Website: lowes
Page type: payment
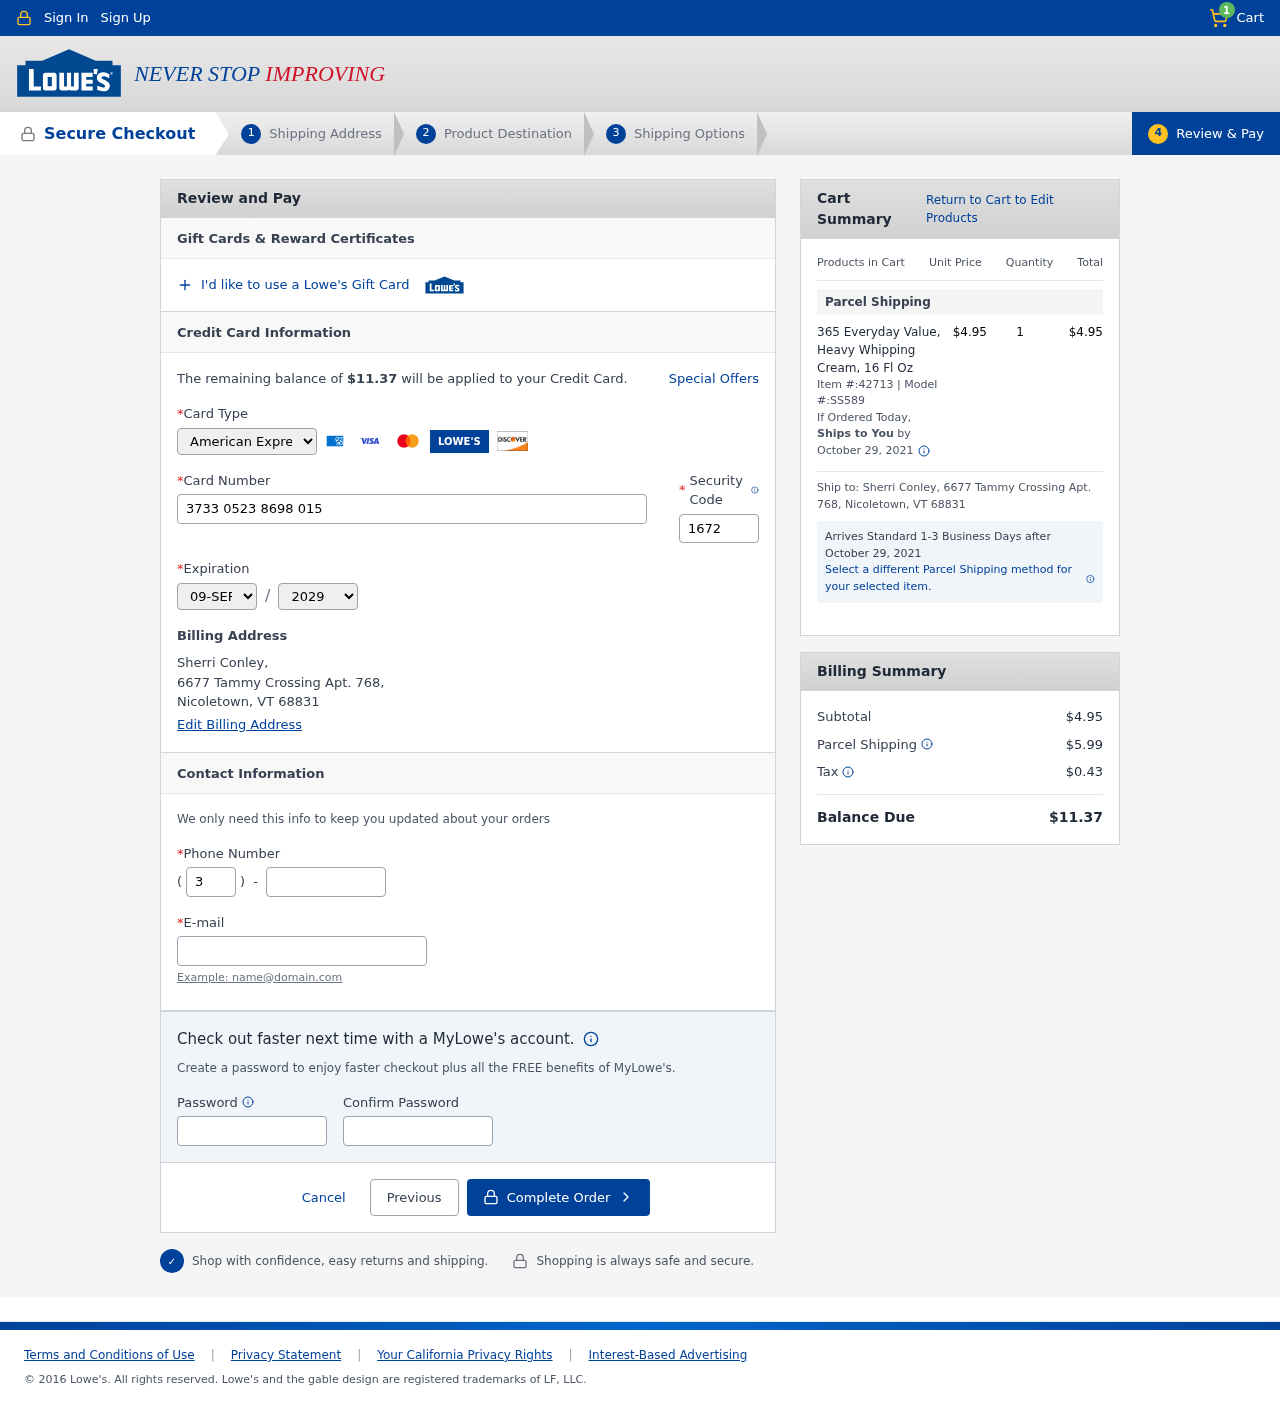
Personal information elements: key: PII_CARD_CVV
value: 1672
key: PII_CARD_EXPIRY_MONTH
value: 09
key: PII_CARD_EXPIRY_YEAR
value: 29
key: PII_CARD_NUMBER
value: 3733 0523 8698 015
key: PII_CARD_TYPE
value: American Express
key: PII_CITY_STATE_ZIP
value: Nicoletown, VT 68831
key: PII_EMAIL
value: sherri_conley@hotmail.com
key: PII_FULLNAME
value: Sherri Conley,
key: PII_PHONE
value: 3624255743
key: PII_PHONE_AREA
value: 362
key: PII_STREET
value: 6677 Tammy Crossing Apt. 768
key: PII_STREET
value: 6677 Tammy Crossing Apt. 768,
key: PII_FULLNAME2
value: Sherri Conley
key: PII_CITY
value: Nicoletown
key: PII_STATE_ABBR
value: VT
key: PII_POSTCODE
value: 68831
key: PII_POSTCODE_FULL
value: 68831
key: PII_CITY_STATE
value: Nicoletown, VT
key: PII_POSTCODE_NUMERIC
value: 68831
Product elements: key: PRODUCT1_NAME
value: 365 Everyday Value, Heavy Whipping Cream, 16 Fl Oz
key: PRODUCT1_PRICE
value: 4.95
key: PRODUCT1_QUANTITY
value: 1
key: PRODUCT1_ITEM
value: Item #:42713
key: PRODUCT1_MODEL
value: Model #:SS589
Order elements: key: ORDER_NUM_ITEMS
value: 1
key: ORDER_TOTAL
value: $11.37
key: ORDER_SHIPPING_DATE
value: October 29, 2021
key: ORDER_SUBTOTAL
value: $4.95
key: ORDER_SHIPPING_DATE2
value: October 29, 2021
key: ORDER_SHIPPING_COST
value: $5.99
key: ORDER_TAX
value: $0.43